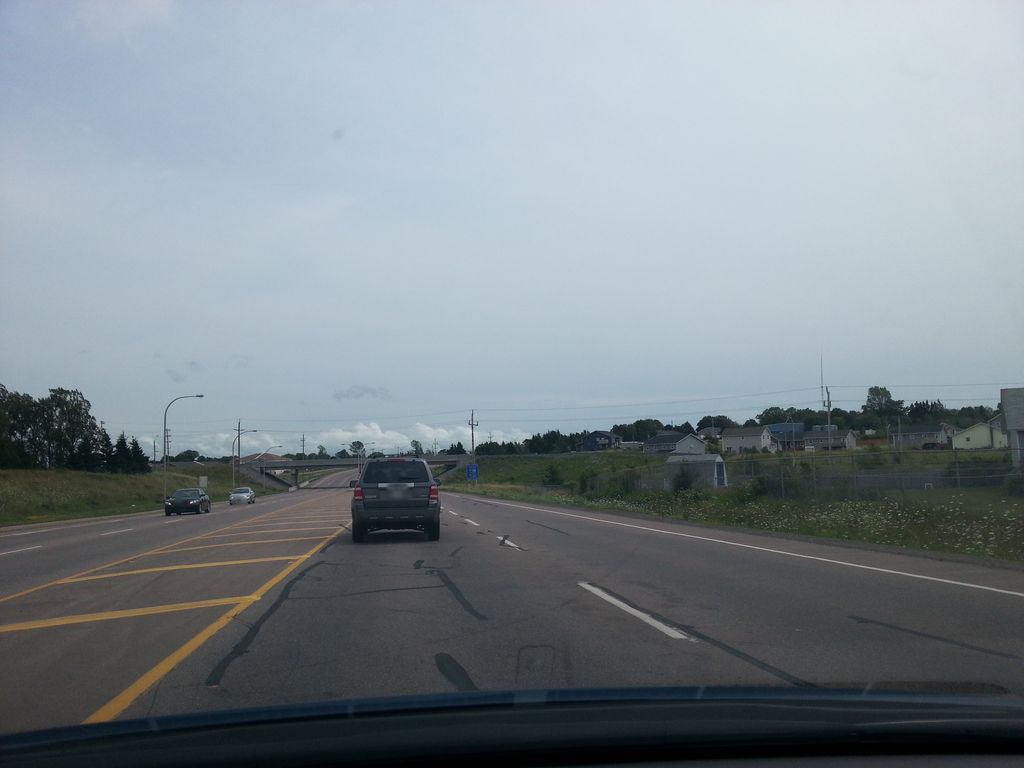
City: charlottetown